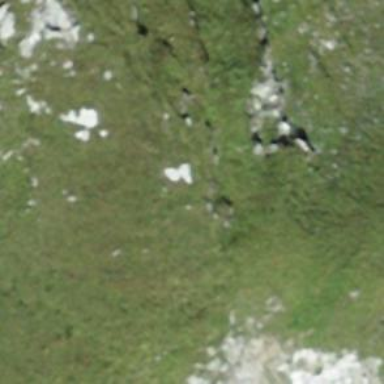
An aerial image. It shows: Arete in nature.